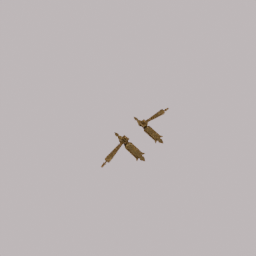
Label: mechanical